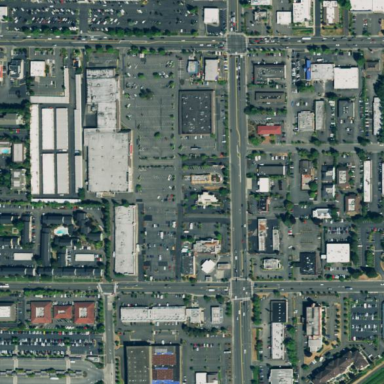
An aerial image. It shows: Retail area.